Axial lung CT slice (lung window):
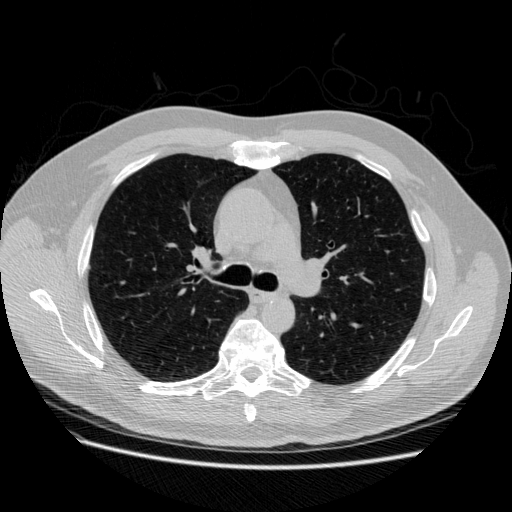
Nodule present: no